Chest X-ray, AP view. Patient: 24 years old, sex M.
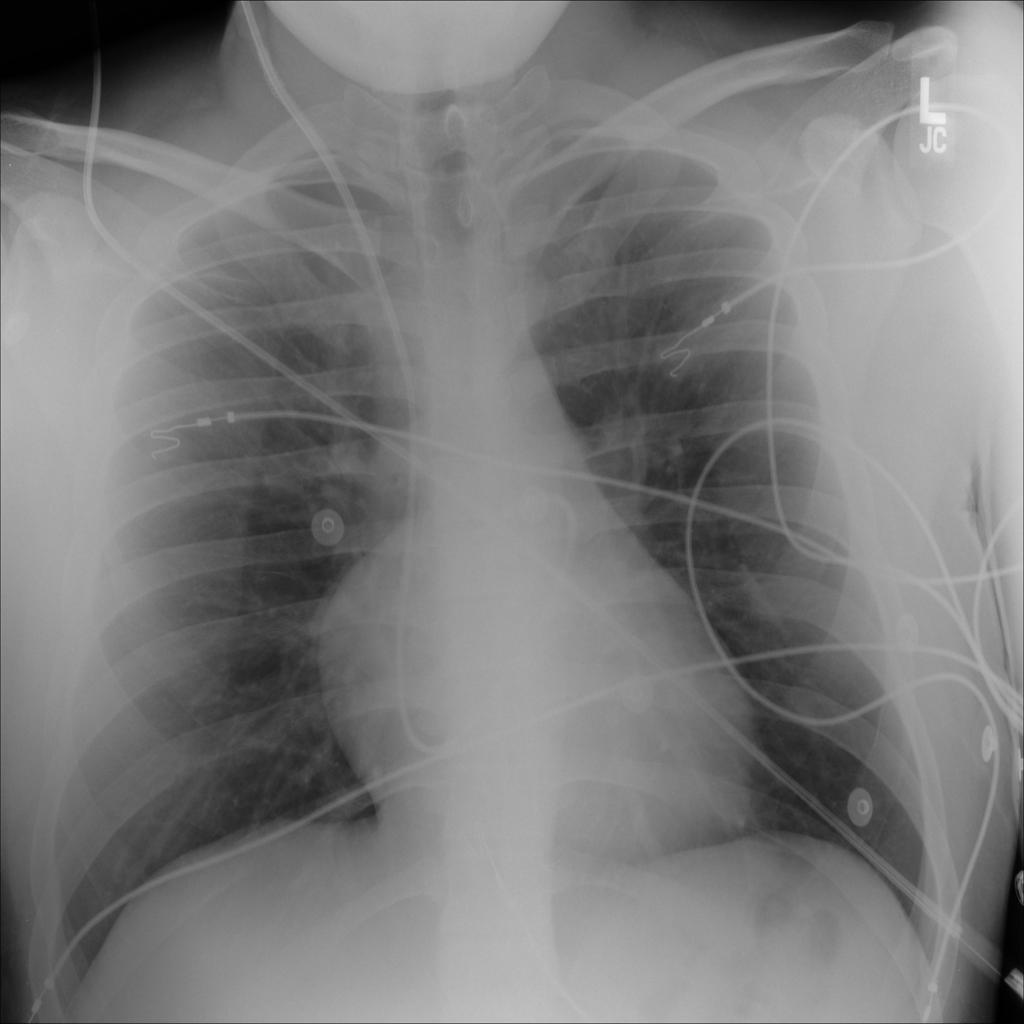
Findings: No Finding